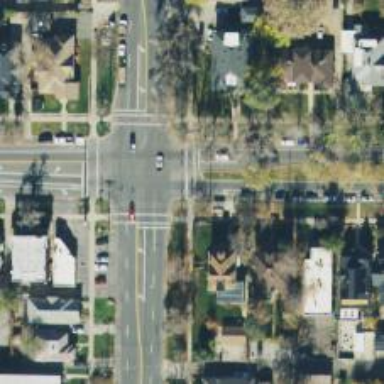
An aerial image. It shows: Crossing with line markings on the road.